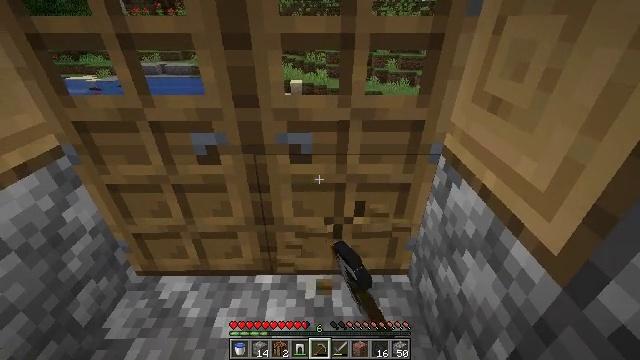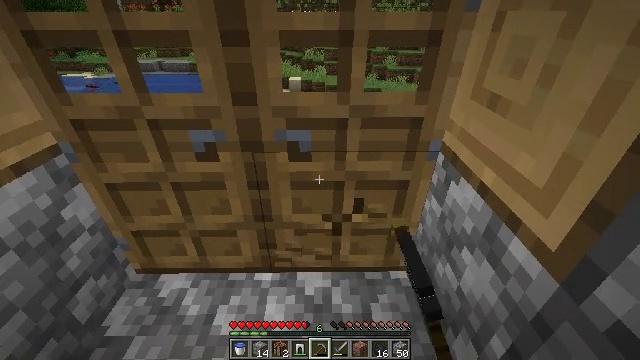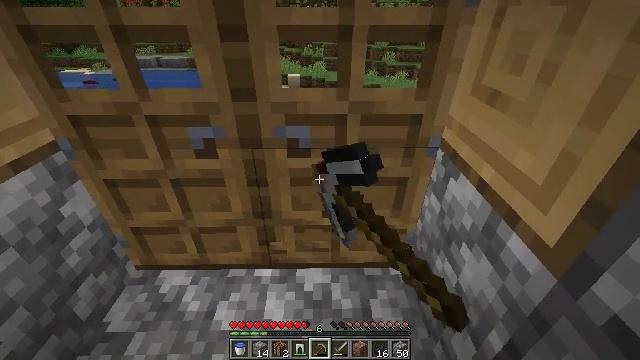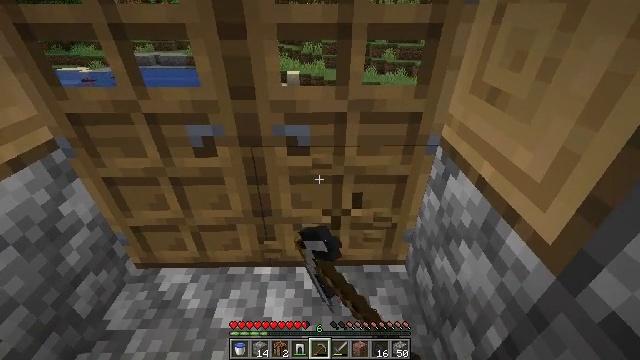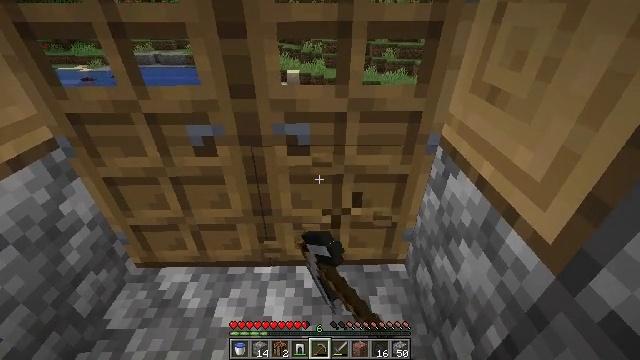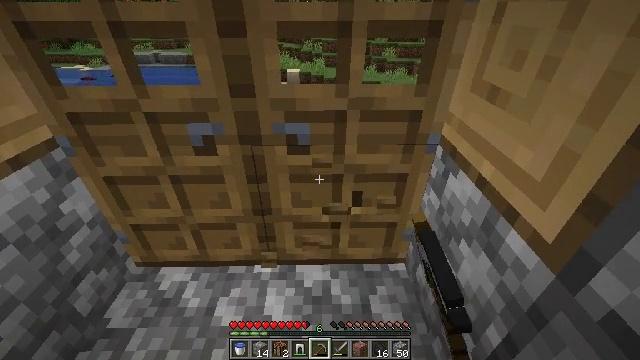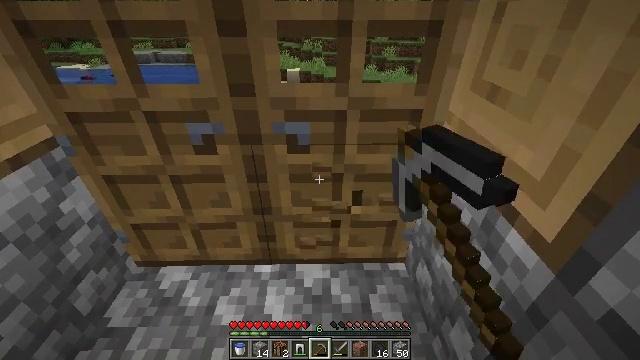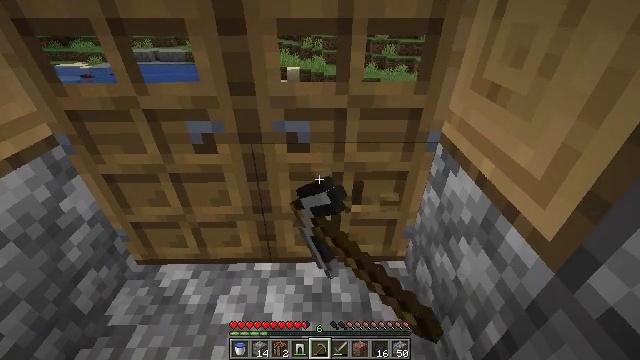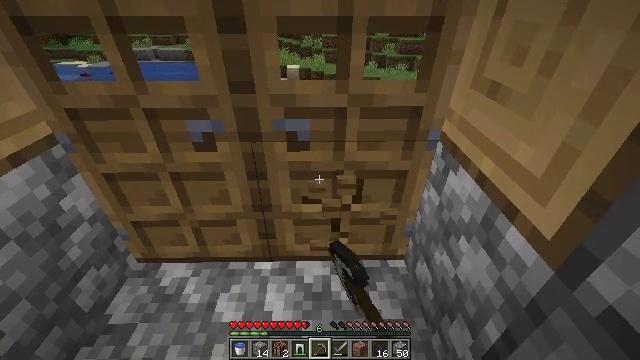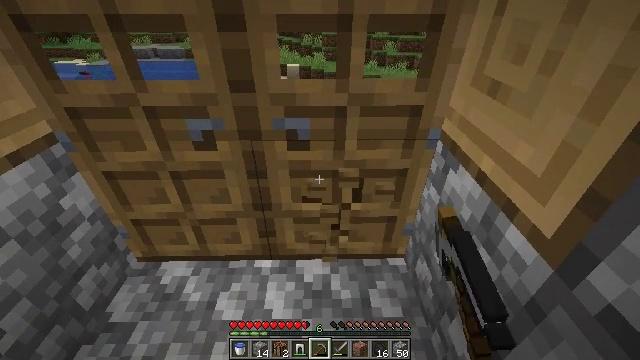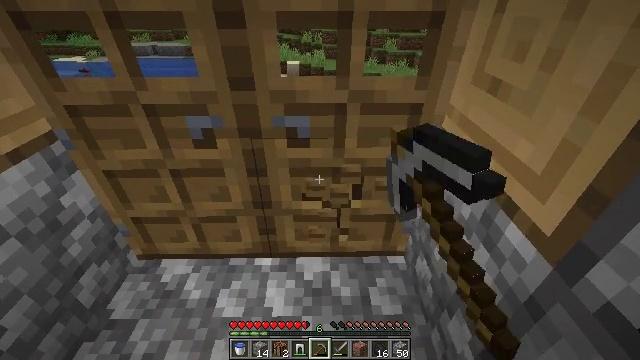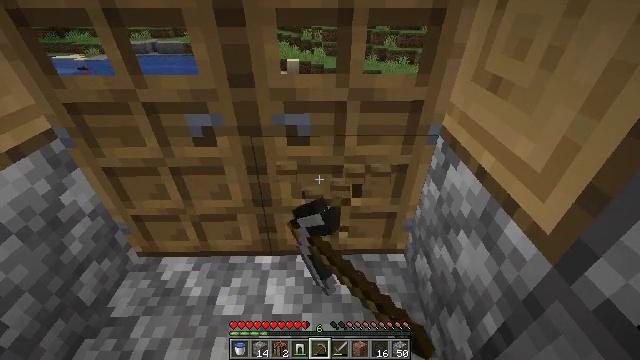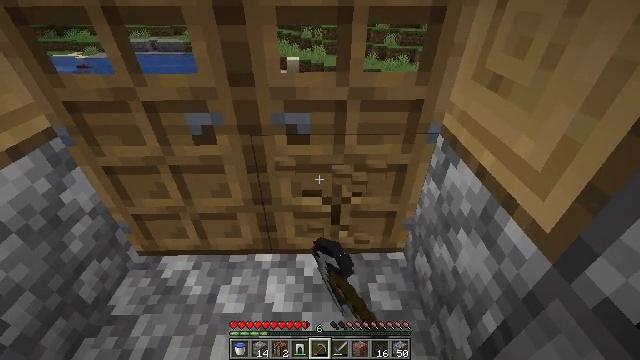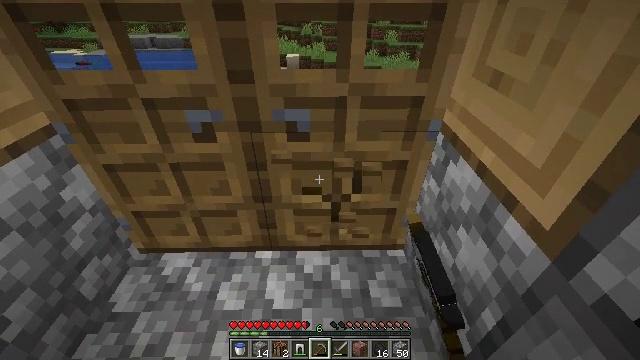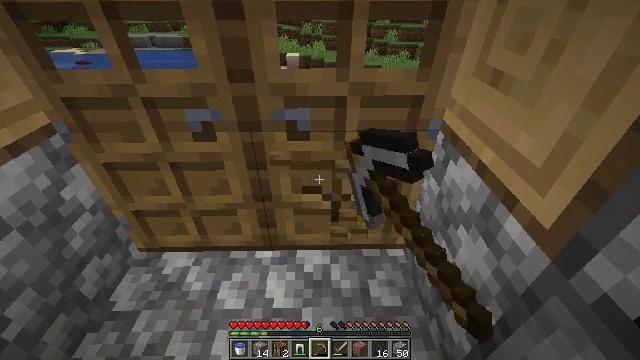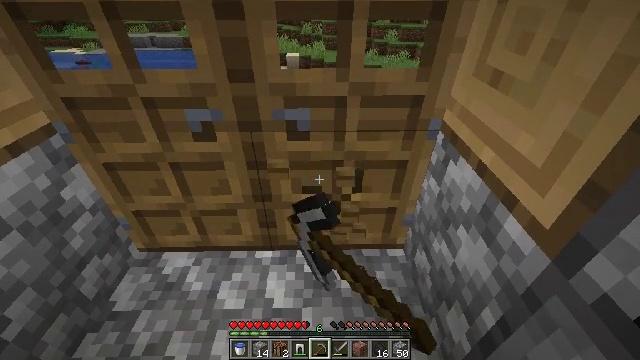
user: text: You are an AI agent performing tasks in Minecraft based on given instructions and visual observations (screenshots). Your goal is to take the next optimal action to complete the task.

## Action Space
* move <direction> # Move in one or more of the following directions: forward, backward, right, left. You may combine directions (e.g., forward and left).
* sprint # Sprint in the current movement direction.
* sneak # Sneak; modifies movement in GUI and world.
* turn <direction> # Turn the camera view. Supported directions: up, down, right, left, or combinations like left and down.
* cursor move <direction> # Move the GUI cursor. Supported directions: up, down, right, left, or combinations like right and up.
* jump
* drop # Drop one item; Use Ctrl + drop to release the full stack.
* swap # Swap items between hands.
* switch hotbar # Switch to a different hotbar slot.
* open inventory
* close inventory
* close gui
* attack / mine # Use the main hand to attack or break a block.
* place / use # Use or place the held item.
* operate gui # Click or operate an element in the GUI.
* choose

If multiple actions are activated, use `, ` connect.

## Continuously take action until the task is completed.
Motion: motion action
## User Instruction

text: Collect the oak door by breaking it.
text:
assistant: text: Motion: attack / mine
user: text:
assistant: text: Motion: attack / mine
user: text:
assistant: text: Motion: attack / mine
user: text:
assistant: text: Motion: attack / mine
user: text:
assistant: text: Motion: attack / mine
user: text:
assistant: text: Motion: attack / mine
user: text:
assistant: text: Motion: attack / mine
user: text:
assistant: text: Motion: attack / mine
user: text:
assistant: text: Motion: attack / mine
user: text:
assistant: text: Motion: attack / mine
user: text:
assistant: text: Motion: attack / mine
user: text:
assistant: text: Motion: attack / mine
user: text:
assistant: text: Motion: attack / mine
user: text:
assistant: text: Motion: attack / mine
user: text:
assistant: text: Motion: attack / mine
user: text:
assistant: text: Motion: attack / mine
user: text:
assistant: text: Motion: attack / mine
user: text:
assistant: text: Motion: attack / mine
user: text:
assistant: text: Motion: attack / mine
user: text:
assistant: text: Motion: attack / mine
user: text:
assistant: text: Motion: attack / mine
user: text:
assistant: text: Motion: attack / mine
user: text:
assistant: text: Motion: attack / mine
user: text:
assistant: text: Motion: attack / mine
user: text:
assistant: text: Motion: attack / mine
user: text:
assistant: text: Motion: attack / mine
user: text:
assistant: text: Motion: attack / mine
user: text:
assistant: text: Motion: attack / mine
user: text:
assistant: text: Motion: attack / mine
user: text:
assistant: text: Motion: attack / mine